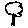
Label: tree